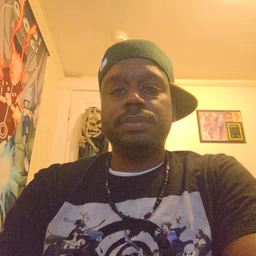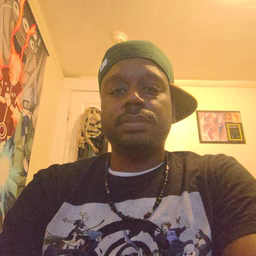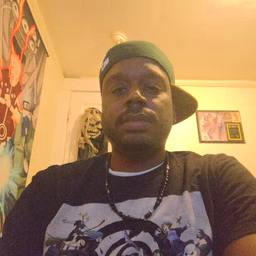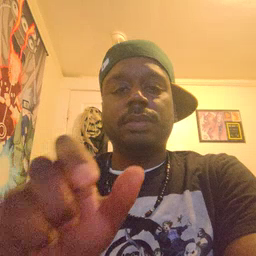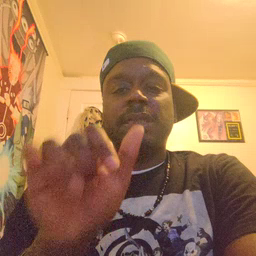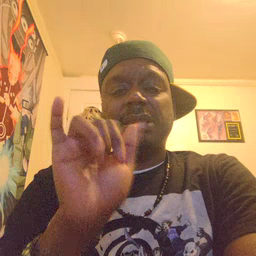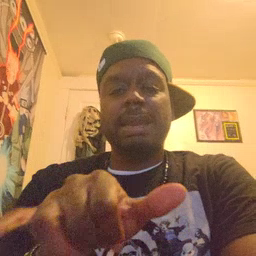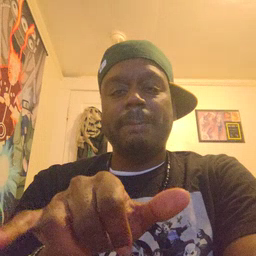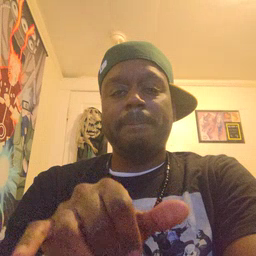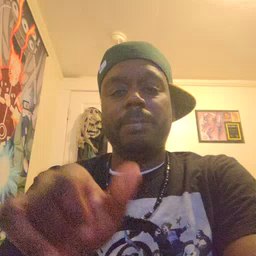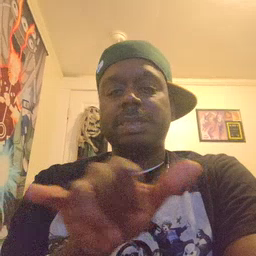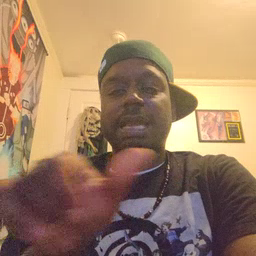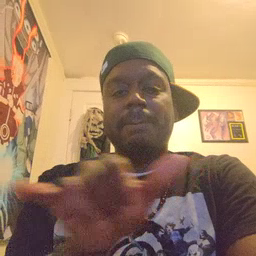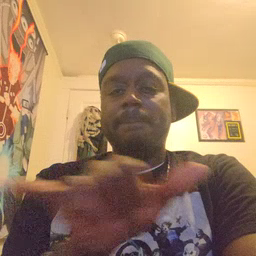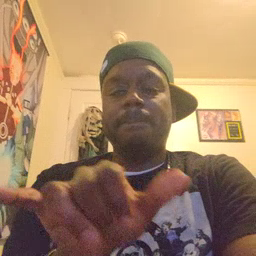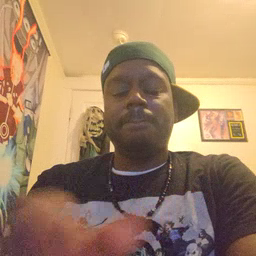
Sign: same